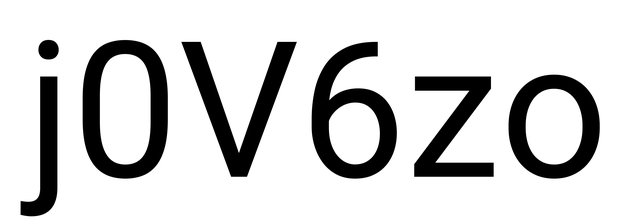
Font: Roboto_Regular